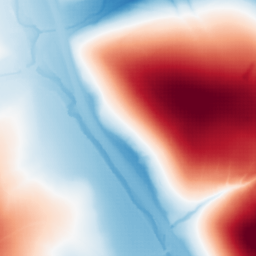
Category: trend_removal
Decomposition family: polynomial_high
Decomposition parameters: degree: 4
Upsampling method: sinc_hamming
Upsampling parameters: scale: 2
kernel_size: 4
Upsampling scale: 2